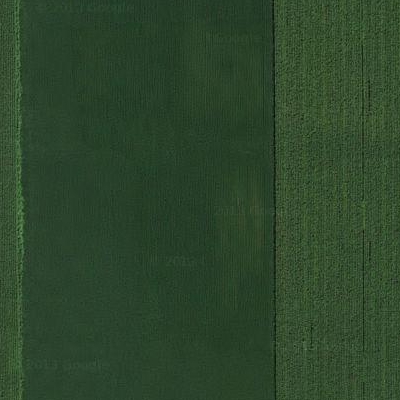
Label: Field